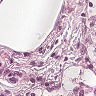
Metastatic tissue present: no